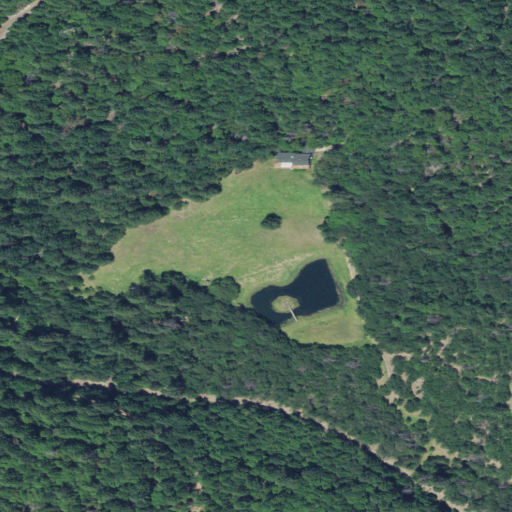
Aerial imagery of plain(s) in Oregon named Buck Flat containing evergreen forest, shrub, mixed forest, and open development